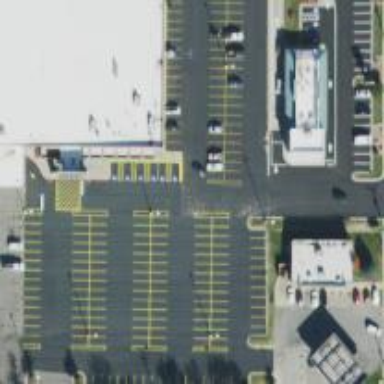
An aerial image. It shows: Parking space.